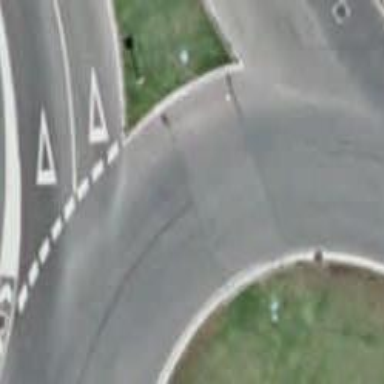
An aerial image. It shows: Tertiary road with asphalt surface leading to roundabout.